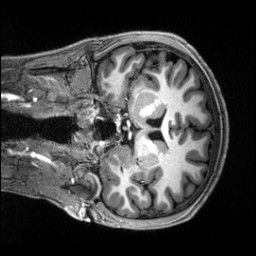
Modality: T1w
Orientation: coronal
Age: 18
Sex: male
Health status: healthy
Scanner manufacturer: siemens
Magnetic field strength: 3 T
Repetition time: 2.5 s
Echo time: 0.00222 s